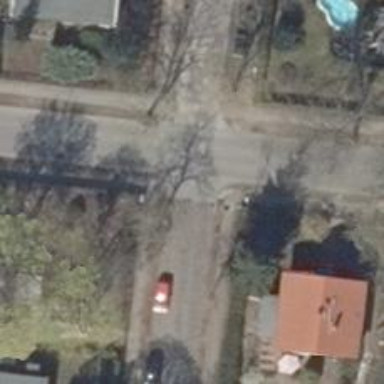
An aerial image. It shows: Unmarked crossing on the road.